Interaction volume radius: 10 \u00c5
Interaction volume height: 15 \u00c5
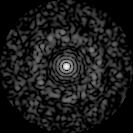
Disorder parameter: 0.8228